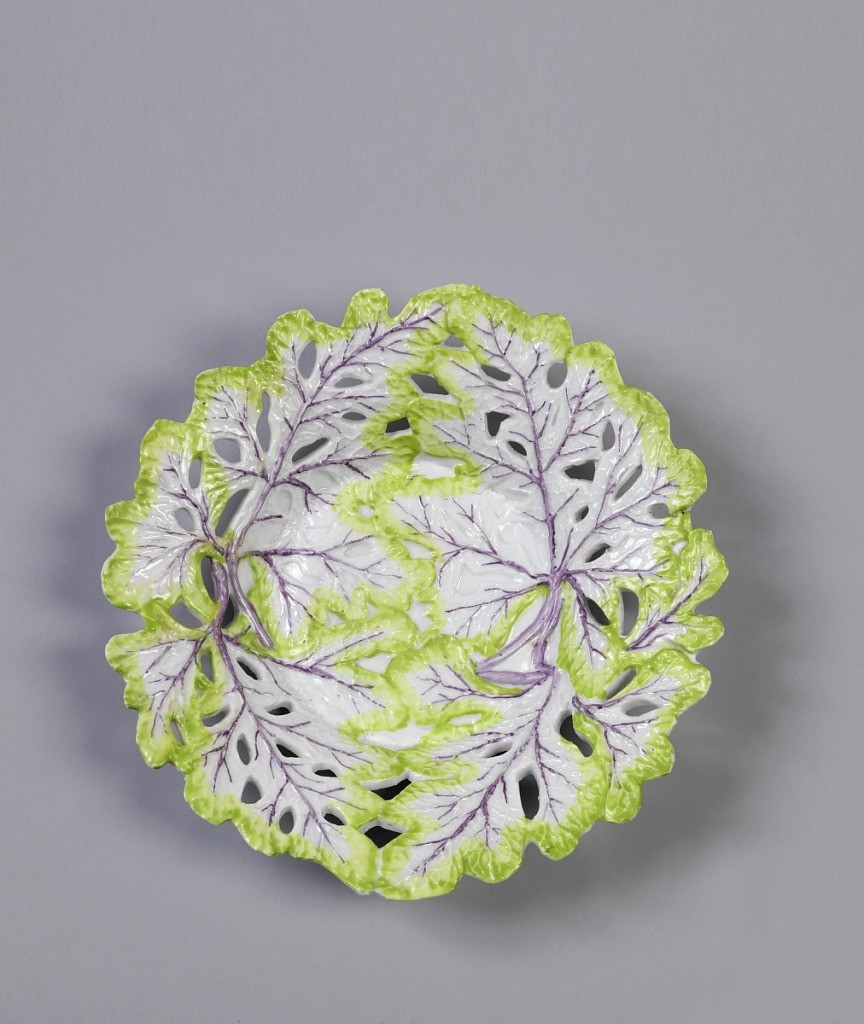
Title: Pierced Dish
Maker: Longton Hall Porcelain Manufactory, English, 1749 – 1760
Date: ca. 1755
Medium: soft paste porcelain, vitreous enamel
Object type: dish
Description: Round dish in the form of reticulated lettuce leaves with holes throughout, pink midribs and veins, and green edges.